Aerial crown-view tile of a tropical tree (Barro Colorado Island, Panama), acquired 20250124:
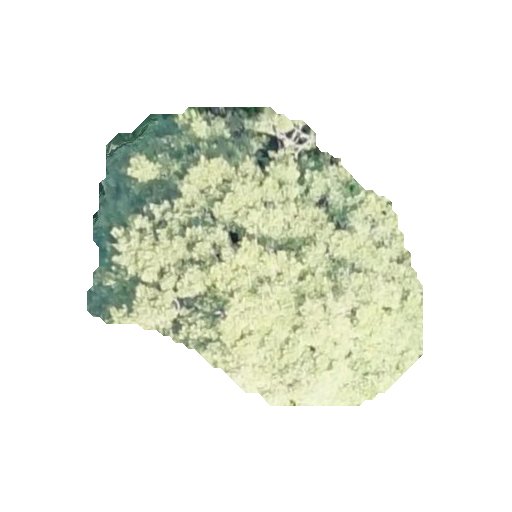
Species: Tabebuia rosea
GBIF accepted scientific name: Tabebuia rosea
Crown area: 109.579 m²